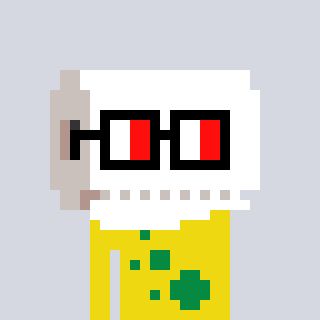
a pixel art character with square glasses with black frames and red eyes, a toiletpaper-full-shaped head and a yellow-colored body on a cool background